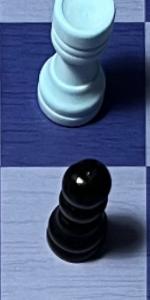
Label: Pawn_Black